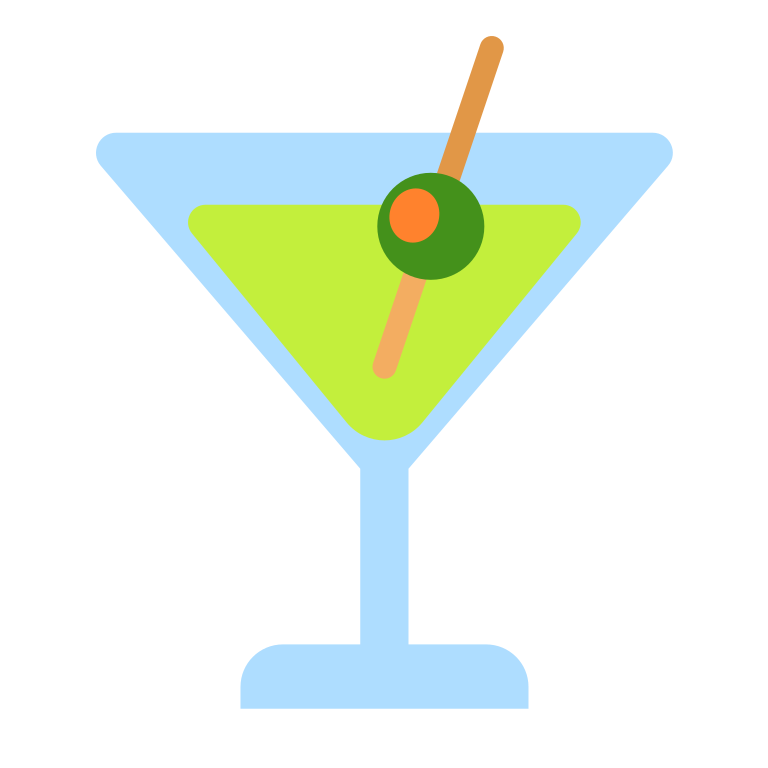
cocktail glass flat